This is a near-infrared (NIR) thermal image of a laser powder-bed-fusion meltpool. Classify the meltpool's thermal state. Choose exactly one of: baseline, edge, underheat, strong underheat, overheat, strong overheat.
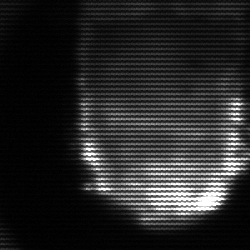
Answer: baseline